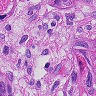
Metastatic tissue present: yes